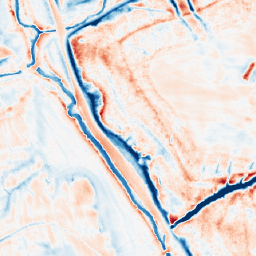
Category: classical
Decomposition family: gaussian
Decomposition parameters: sigma: 5
Upsampling method: area
Upsampling parameters: scale: 2
Upsampling scale: 2